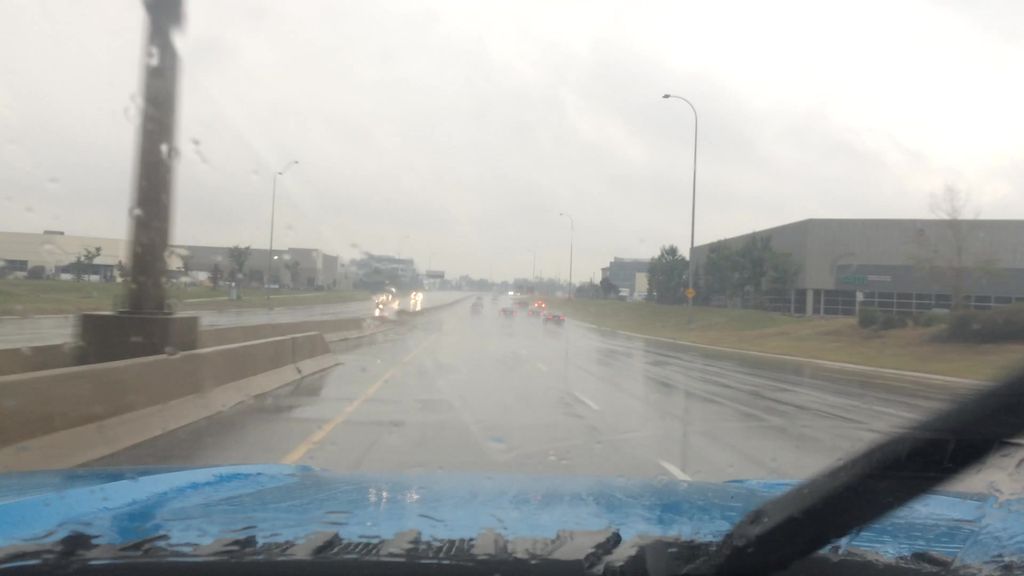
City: calgary